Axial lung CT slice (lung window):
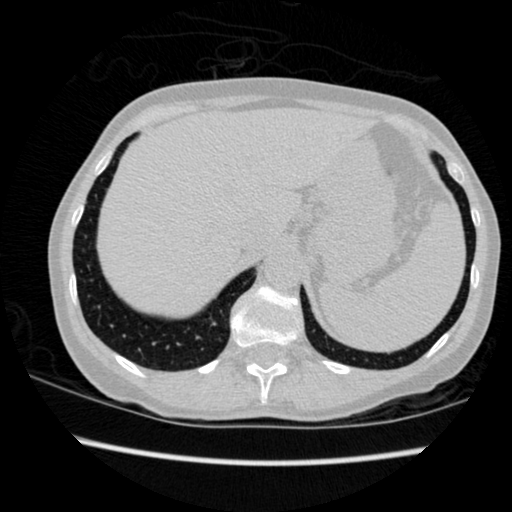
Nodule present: no